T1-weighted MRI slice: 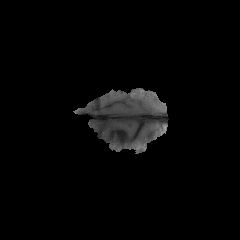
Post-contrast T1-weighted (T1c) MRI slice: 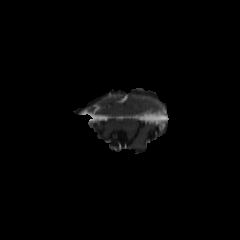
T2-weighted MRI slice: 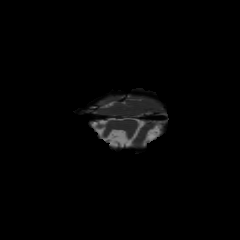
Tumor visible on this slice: no